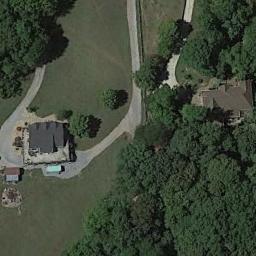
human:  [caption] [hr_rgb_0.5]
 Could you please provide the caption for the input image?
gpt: Many trees are beside the sparse residential .

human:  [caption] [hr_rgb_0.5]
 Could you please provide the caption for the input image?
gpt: In a sparse residential area there is a grey house and many green trees surrounded by grass .

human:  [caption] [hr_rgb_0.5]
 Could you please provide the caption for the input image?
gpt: The sparse residential is on the grass next to some trees and a road .

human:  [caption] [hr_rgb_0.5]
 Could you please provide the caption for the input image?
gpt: The room is surrounded by trees .

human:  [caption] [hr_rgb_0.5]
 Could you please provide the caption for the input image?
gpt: A sparse residential area with many green trees and two buildings .